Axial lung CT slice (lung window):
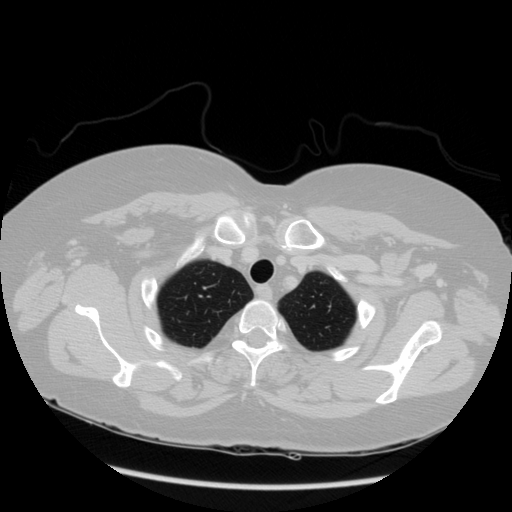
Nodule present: no